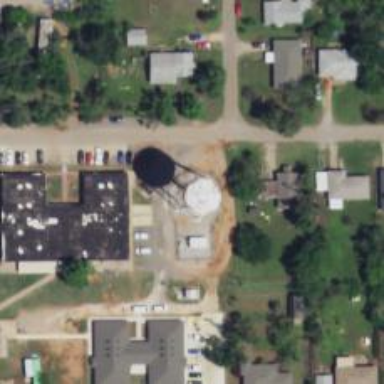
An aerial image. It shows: Water tower that is man-made.